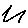
Label: zigzag